Field crop: maize
Growth stage: 2
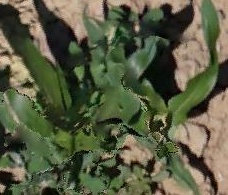
Species: maize